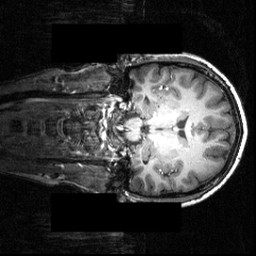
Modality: T1w
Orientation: coronal
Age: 20
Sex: female
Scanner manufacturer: siemens
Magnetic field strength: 3.951 T
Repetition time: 1.5 s
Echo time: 0.00335 s